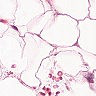
Metastatic tissue present: no